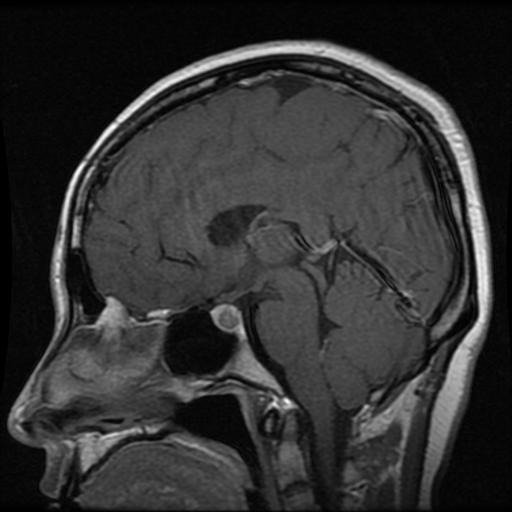
Label: pituitary